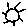
Label: sun